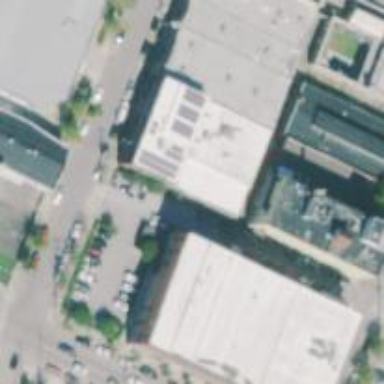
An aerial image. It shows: Retail building.